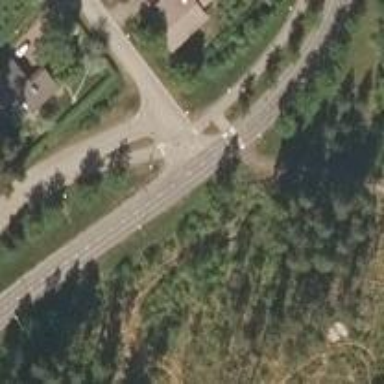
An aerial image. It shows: Uncontrolled road crossing.